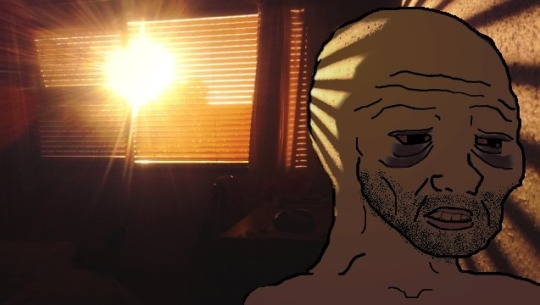
Label: 5_Wojak_with_Background